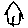
Label: house